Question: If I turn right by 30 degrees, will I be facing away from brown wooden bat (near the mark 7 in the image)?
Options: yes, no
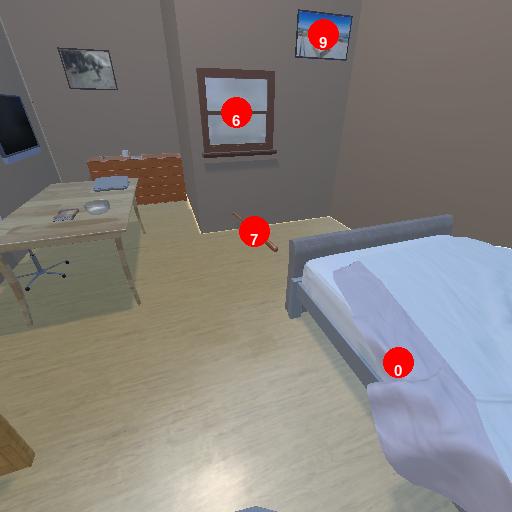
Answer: yes